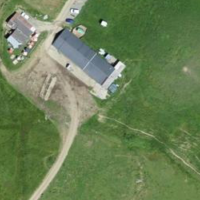
EUNIS habitat code: 26
Species observed at this site:
Gypaetus barbatus